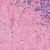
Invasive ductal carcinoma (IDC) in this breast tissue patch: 1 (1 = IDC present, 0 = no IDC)